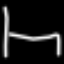
Label: chair